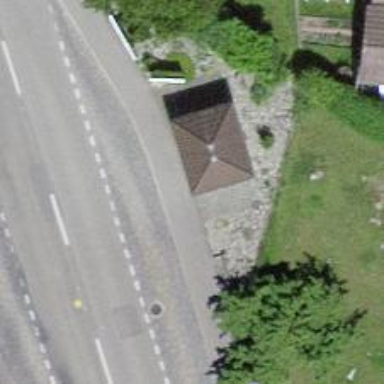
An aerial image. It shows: Post box.